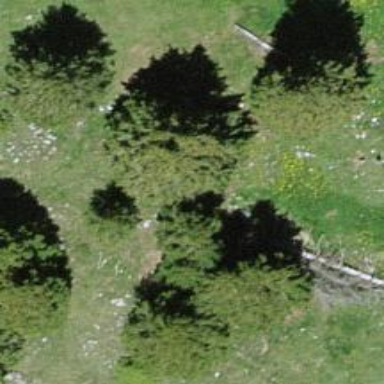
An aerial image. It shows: Evergreen tree with needle-leaved leaves.